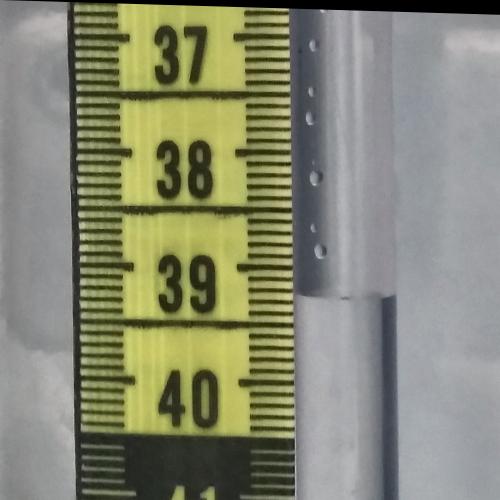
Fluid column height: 39.3 cm